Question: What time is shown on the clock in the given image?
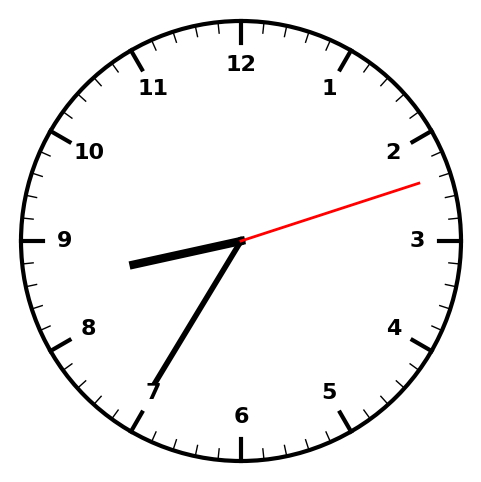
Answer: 08:35:12